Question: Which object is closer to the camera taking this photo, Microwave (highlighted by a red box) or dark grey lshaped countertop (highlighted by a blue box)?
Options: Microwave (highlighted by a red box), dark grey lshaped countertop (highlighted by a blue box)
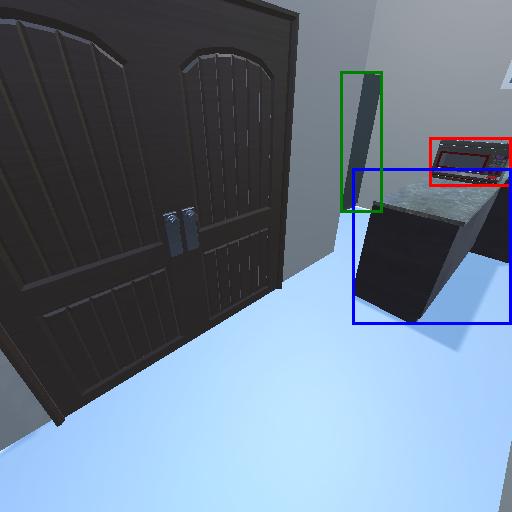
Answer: Microwave (highlighted by a red box)